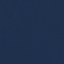
Land use / land cover class: SeaLake